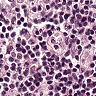
Metastatic tissue present: no